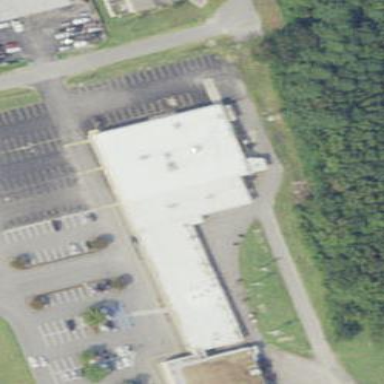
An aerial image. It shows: Retail building.